Current action and preconditions to check: path_clear

Your task: For each precondition in the list above, predict whether it will hold at this action.

Consider the current scene as observed from the mobile robot's camera, and analyze the predicted future states of all dynamic agents (e.g., people, animals, vehicles, or any moving entities) within the NEXT SECOND.

IMPORTANT: Only answer "very likely" if you are absolutely certain—based on strong, clear evidence—that a dynamic agent will violate the precondition in the predicted future state. Do NOT answer "very likely" for unlikely, ambiguous, or low-probability risks.

Ask yourself for each precondition: Is there a high probability, with clear and convincing evidence, that the predicted future states of any dynamic agent will interfere with the predicted future state of the currently executing action within the NEXT SECOND, causing that precondition to fail?

Assess the risk level based on these predictions. Use "likely" or "very likely" if motions create a clear risk of interference.

Use "neutral" or "improbable" if agents are nearby but their predicted paths are clearly diverging or non-conflicting.

Failure Risk Categories: "very improbable", "improbable", "neutral", "likely", "very likely"

Answer Format: Output ONLY the probability_of_failure value from these categories: "very improbable", "improbable", "neutral", "likely", "very likely"

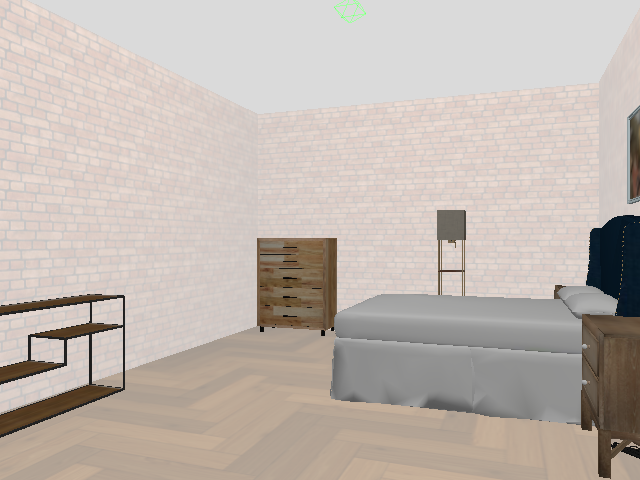

Answer: very improbable